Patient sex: M
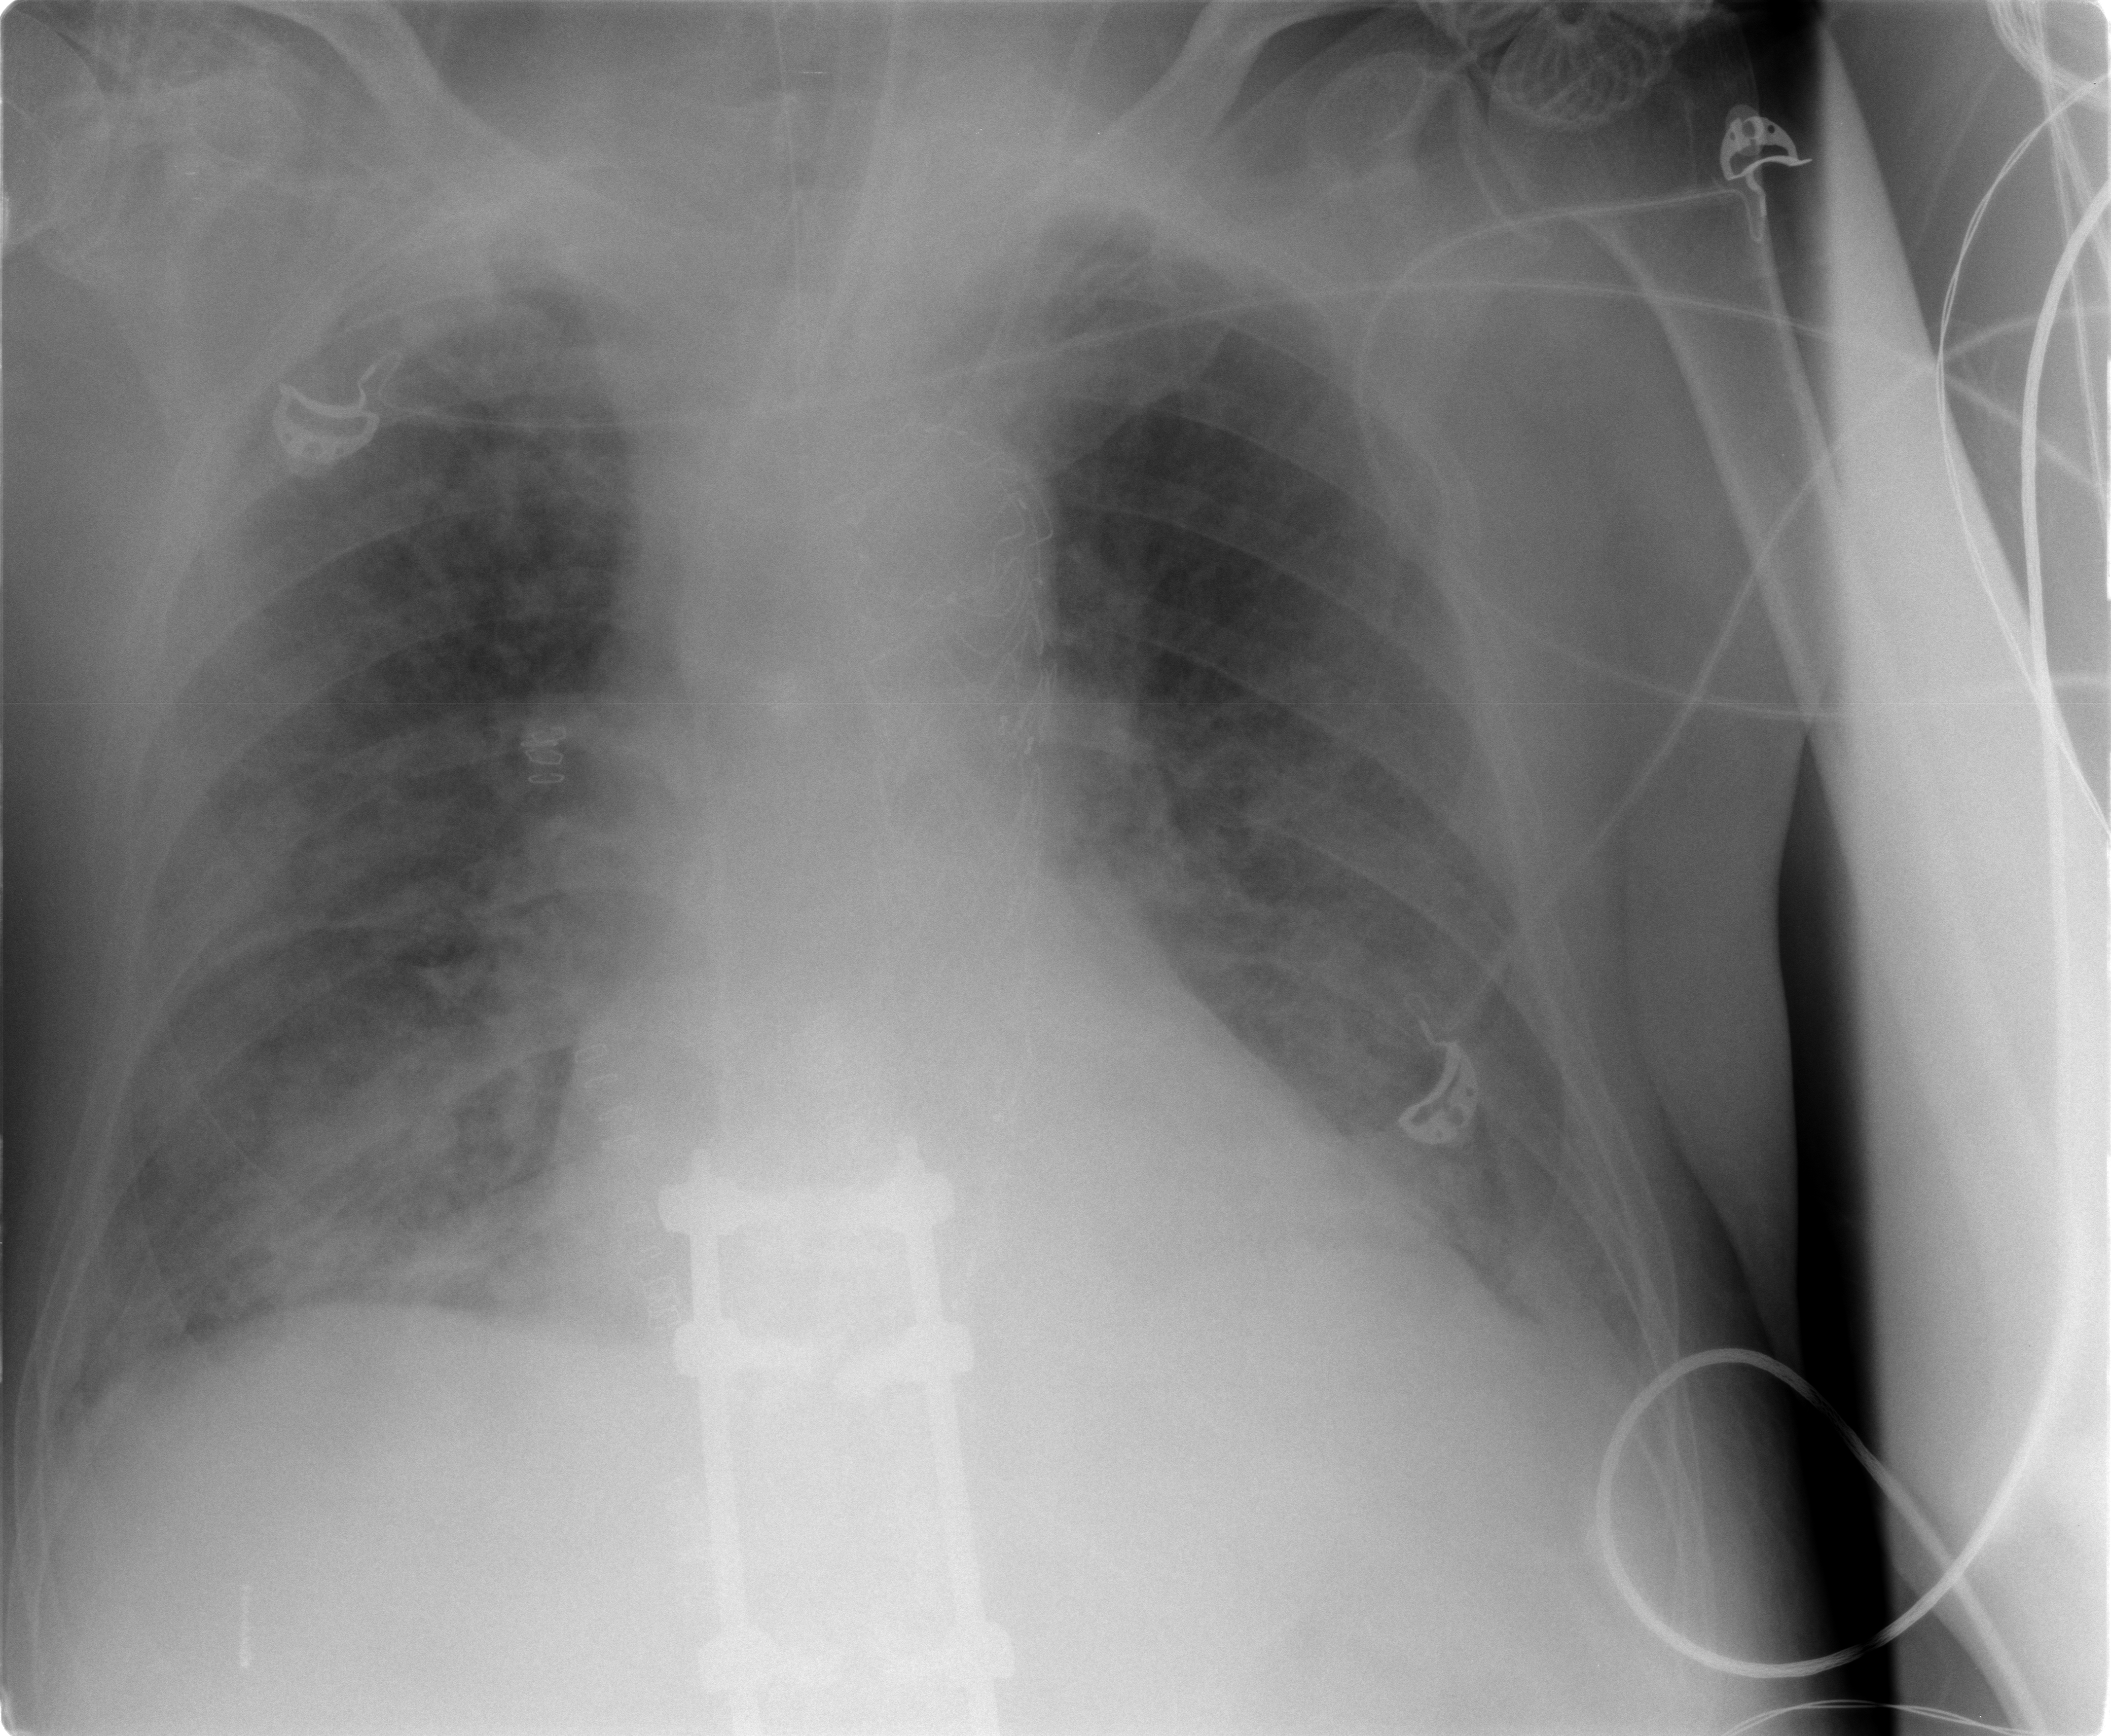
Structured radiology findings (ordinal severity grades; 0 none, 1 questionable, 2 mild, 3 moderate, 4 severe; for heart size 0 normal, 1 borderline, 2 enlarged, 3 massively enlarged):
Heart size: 0
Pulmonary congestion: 2
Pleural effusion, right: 1
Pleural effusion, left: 2
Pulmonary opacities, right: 0
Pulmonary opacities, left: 0
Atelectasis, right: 0
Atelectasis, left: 0